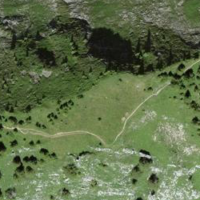
EUNIS habitat code: 32
Species observed at this site:
Bartsia alpina